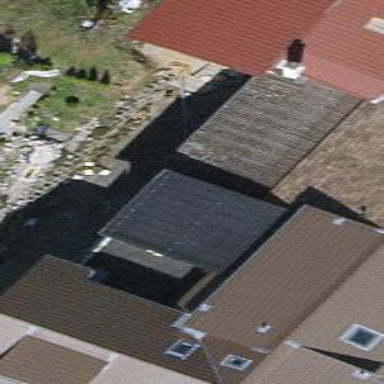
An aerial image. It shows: Building with skillion roof in brown color.